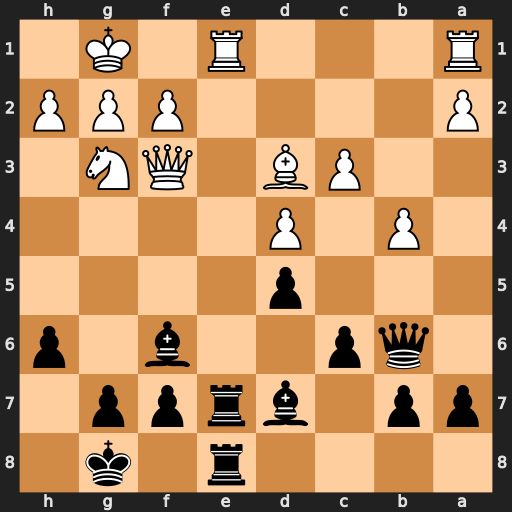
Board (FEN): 4r1k1/pp1brpp1/1qp2b1p/3p4/1P1P4/2PB1QN1/P4PPP/R3R1K1
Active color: b
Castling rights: -
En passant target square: -
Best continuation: Rxe1+ Rxe1 Rxe1+